Question: I'm writing a theme for WordPress and am making use of Webkit text gradients for links. It's working so far, but as soon as the link wraps around to the next line, only the top half of the link is visible.
Example code:
'''
#page a:link {
background: -webkit-repeating-linear-gradient(top, #cade43, #8a953e) !important;
-webkit-background-clip: text !important;
-webkit-text-fill-color: transparent !important;
font-weight: bold;
}
#page {
background: black;
width: 100px;
}
'''
'''
<div id="page">
<a href="#">This is a long link that stretches over two lines</a>
</div>
'''
JSFiddle of the example: <URL>

The image above is what appears in my browser (Chrome 43.0.2357.37 beta-m). I've selected the last two lines with the cursor to show that they do exist and aren't cut off by the DIV
What can I do to fix this?
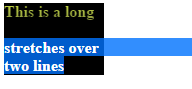
Answer: As a workaround, you could make the link '<a>' as 'inline-block' or 'block' level.
'''
#page a:link {
background: -webkit-repeating-linear-gradient(top, #cade43, #8a953e) !important;
-webkit-background-clip: text !important;
-webkit-text-fill-color: transparent !important;
font-weight: bold;
display: inline-block; /*or block*/
}
#page {
background: black;
width: 100px;
}
'''
'''
<div id="page">
<a href="#">This is a long link that stretches over two lines</a>
</div>
'''